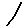
Label: star